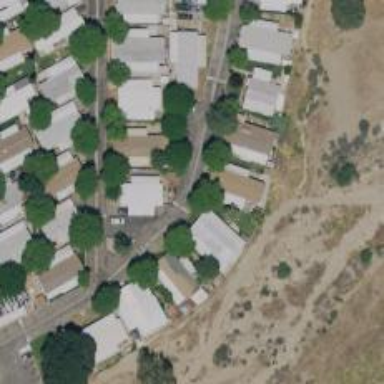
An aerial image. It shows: Residential roads within mobile home or trailer park.